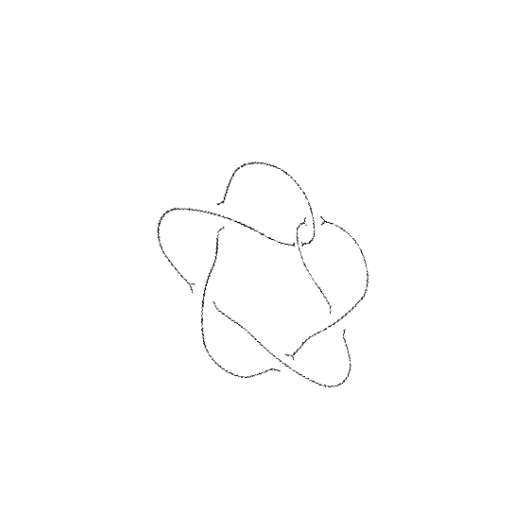
Crossing number: 6